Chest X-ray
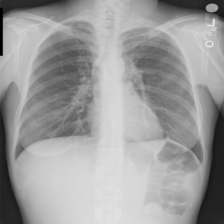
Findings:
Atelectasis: negative
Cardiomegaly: negative
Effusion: negative
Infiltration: negative
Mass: negative
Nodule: negative
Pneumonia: negative
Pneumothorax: negative
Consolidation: negative
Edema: negative
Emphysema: negative
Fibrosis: negative
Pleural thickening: negative
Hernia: negative